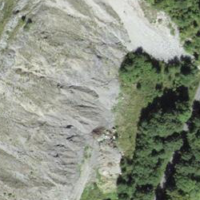
EUNIS habitat code: 45
Species observed at this site:
Angelica sylvestris